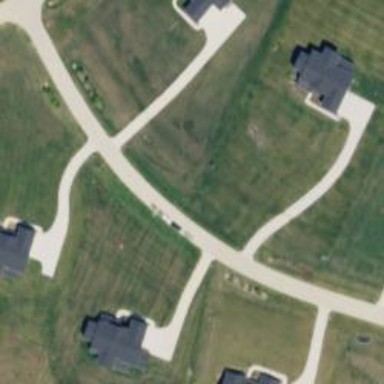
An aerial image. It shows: Residential road.